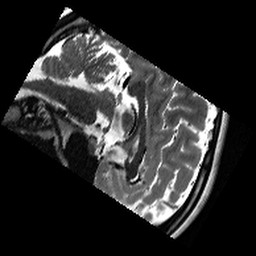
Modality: T2w
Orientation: sagittal